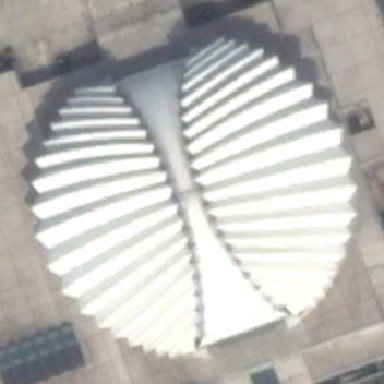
The white central building is like a shell .